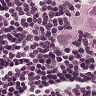
Metastatic tissue present: yes